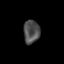
Tissue: lung
Cell type: Pericytes
Senescence score: 0.5807
Nuclear area (px): 374
Mean DAPI intensity: 77.749